Бильярдный шар, изначально покоившийся на бильярдном столе, ударяют кием в точке $T$ как показано на рисунке. Кий (т.е. направление ударной силы) лежит в вертикальной плоскости, образованной точками $T$, центром шара $C$ и точкой соприкосновения шара со столом $P$.
Как во время удара должен быть направлен кий, чтобы после удара поступательное и вращательное движения шара закончились в один и тот же момент и шар остановился?
Как во время удара должен быть направлен кий, чтобы после удара шар двигался без проскальзывания, независимо от значения коэффициента трения между ним и столом? Считать, что коэффициент трения между шаром и кием достаточно большой, чтобы во время удара между ними не было проскальзывания.
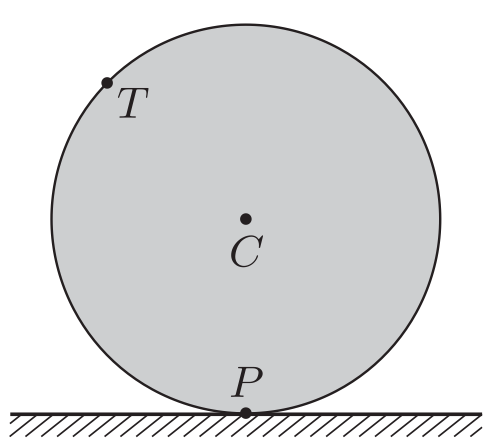
Ответ: Линия удара должна проходить через $P$
Ответ: Линия удара должна проходить через точку $Q$, лежащую на прямой $PC$, т.ч. $PQ = \frac{7}{5}R$
Темы:
T, ★, Механика, Момент импульса, Шар, 200 задач, Динамика твердого тела